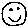
Label: smiley face